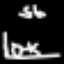
Label: bed